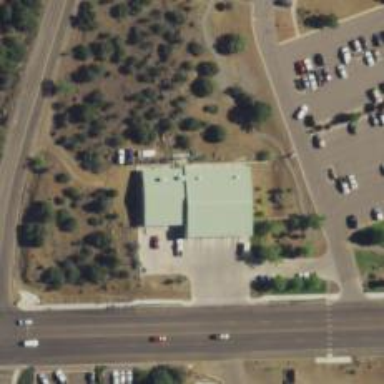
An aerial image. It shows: Ambulance station for emergencies.